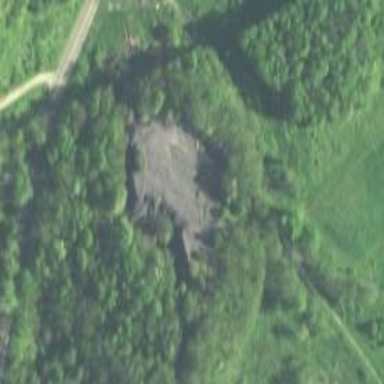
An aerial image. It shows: Spoil heap that is man-made.